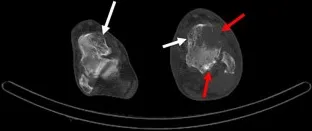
Sagittal computed tomography scan planes, showing irregular accumulation of contrast in the penis without distant metastases (white arrows).
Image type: radiology (ct)